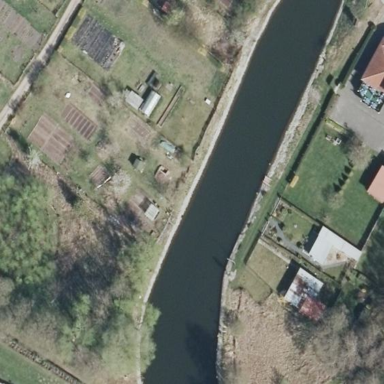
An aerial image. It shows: Allotments area.